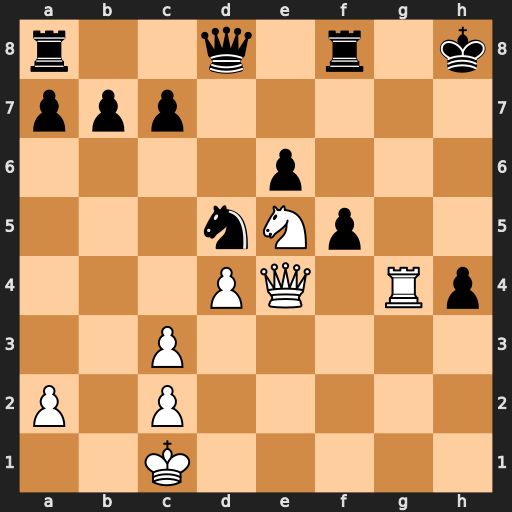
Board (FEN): r2q1r1k/ppp5/4p3/3nNp2/3PQ1Rp/2P5/P1P5/2K5
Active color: w
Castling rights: -
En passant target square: -
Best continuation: Rxh4+ Qxh4 Qxh4+